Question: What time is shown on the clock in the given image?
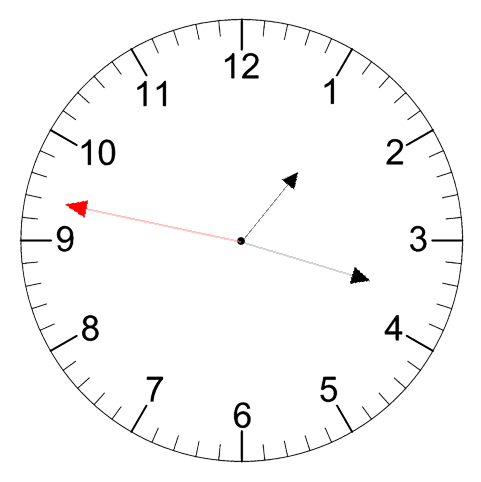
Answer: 01:17:47